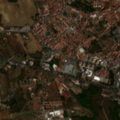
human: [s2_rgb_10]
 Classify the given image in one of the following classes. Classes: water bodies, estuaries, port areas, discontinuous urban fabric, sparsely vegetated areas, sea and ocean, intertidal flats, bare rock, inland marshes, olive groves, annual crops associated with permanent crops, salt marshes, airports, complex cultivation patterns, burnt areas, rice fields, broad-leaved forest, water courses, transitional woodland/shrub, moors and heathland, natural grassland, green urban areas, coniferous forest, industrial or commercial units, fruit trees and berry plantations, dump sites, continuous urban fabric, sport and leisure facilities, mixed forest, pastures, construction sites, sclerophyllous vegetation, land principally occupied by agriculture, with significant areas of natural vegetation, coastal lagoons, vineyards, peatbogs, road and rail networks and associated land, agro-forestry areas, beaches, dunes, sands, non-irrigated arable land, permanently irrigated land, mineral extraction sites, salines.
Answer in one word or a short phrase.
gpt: continuous urban fabric, discontinuous urban fabric, industrial or commercial units, non-irrigated arable land, olive groves, complex cultivation patterns